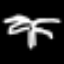
Label: palm tree